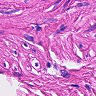
Metastatic tissue present: no